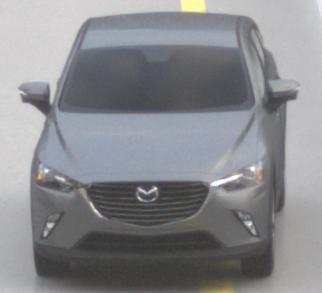
Make: Mazda
Model: CX-3 SKYACTIV-G 120
Detailed model: CX-3 (DK)
Model produced from: 2015/06
Model produced until: 2018/06
Doors: 5
Color: gray
Road condition: wet road
Daytime: sunrise or sunset
Contrast: low contrast